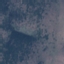
Land use / land cover: HerbaceousVegetation